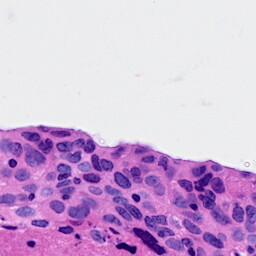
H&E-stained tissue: Breast